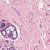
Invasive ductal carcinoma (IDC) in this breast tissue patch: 0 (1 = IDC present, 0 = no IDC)